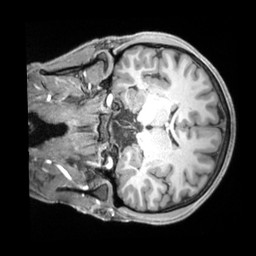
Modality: T1w
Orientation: coronal
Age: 23
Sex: male
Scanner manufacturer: siemens
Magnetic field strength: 3 T
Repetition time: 2.2 s
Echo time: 0.00218 s